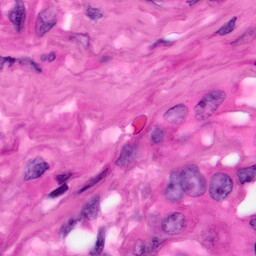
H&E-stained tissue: Pancreatic